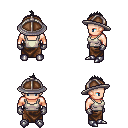
a pixel art fantasy rpg character, male body template, human, light skin, white pirate shirt, robe skirt, raven mohawk hairstyle, chain helm, metal gloves, metal boots, four views (front, back, left, right), 2x2 character sprite sheet, small pixel art, hard edges, no anti-aliasing